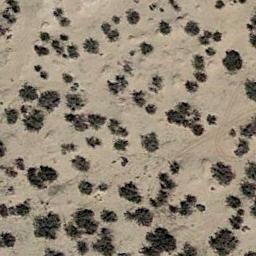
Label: chaparral